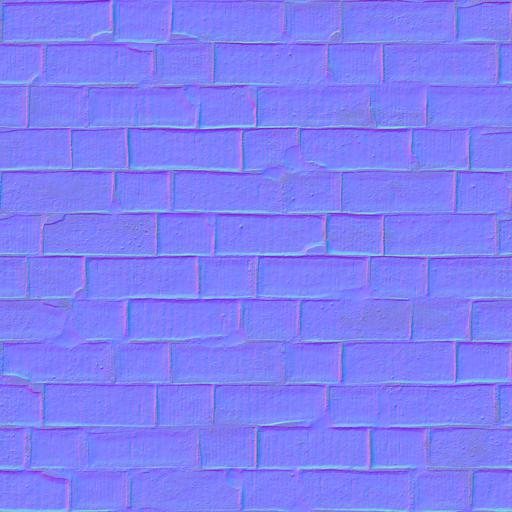
brick bricks damaged paint painted scratched wall yellow